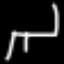
Label: chair